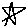
Label: star